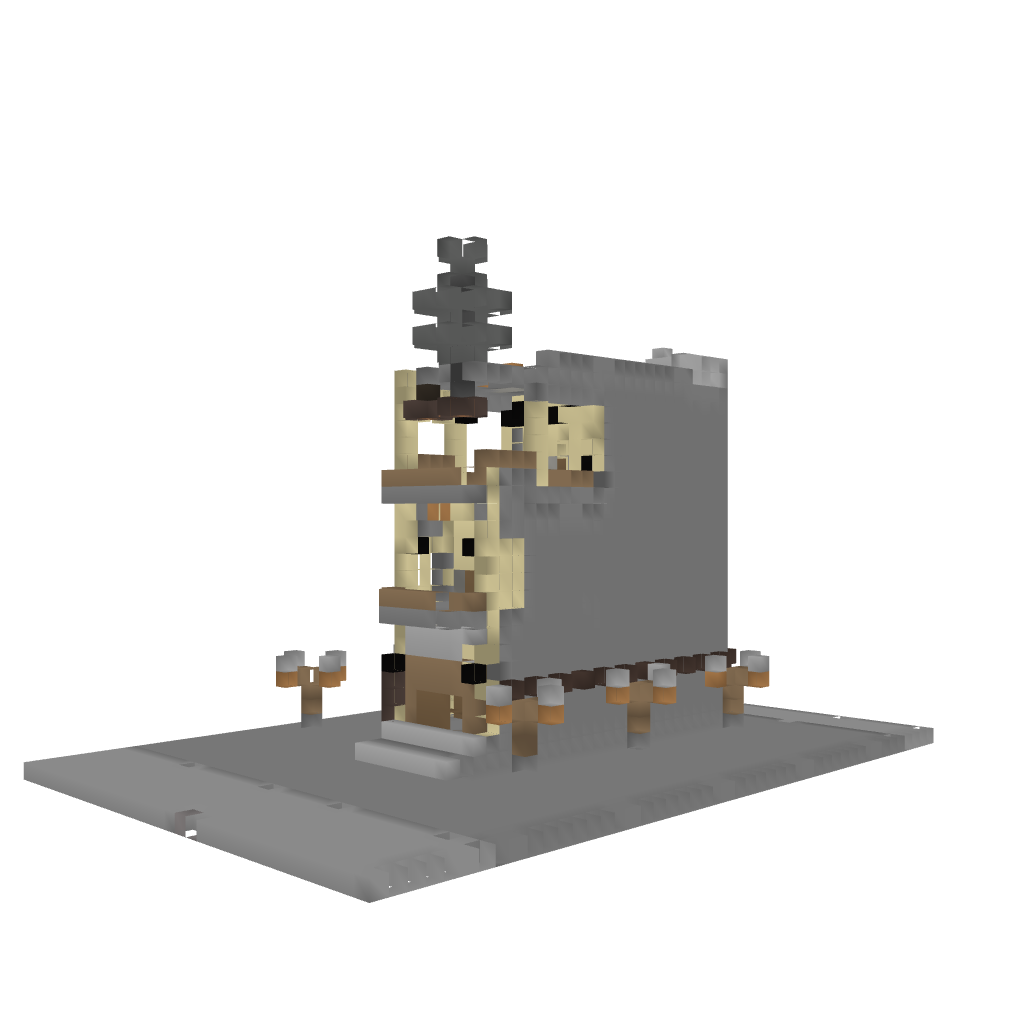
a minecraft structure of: Vietnamese (TPHCM) House